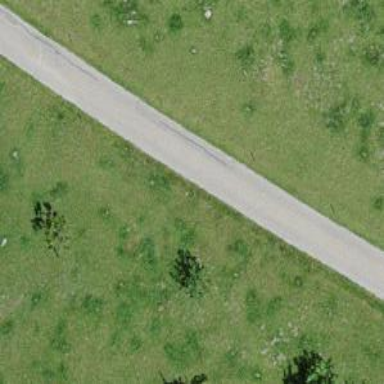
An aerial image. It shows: Unclassified road with asphalt surface and grade1 tracktype.